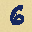
Label: 6